Question: I've an activity, in which I am using Spinner to populate it from WebService call, with the help of AsyncTask. My problem is, in logcat, I can see all the 'ArrayAdapter<String>' items, but when I give this adapter to my Spinner, its not displaying the drop-down list items.
Here is my code snippet:
'''
public static ArrayAdapter<String> adapter;
Spinner spnrCourseType;
spnrCourseType.setOnTouchListener(new OnTouchListener() {
@Override
public boolean onTouch(View v, MotionEvent event) {
new DownloadCourseTypesList().execute(training_id);
return true;
}
});
spnrCourseType.setOnItemSelectedListener(new AdapterView.OnItemSelectedListener() {
@Override
public void onItemSelected(AdapterView<?> arg0, View arg1,
int arg2, long arg3) {
ting("You Selected : " + adapter.getItem(arg2));
}
@Override
public void onNothingSelected(AdapterView<?> arg0) {
}
});
/** Thread AsyncTask Class */
private class DownloadCourseTypesList extends AsyncTask<String,Void,ArrayList<String>> {
ProgressDialog progressDialog = new ProgressDialog(CorporateTrainingInquiryActivity.this);
protected void onPreExecute(){
actionBar.setProgressBarVisibility(View.VISIBLE);
progressDialog.setTitle("Course Types Loading..");
progressDialog.setMessage("Please Wait..");
progressDialog.show();
}
protected ArrayList<String> doInBackground(String... params) {
trainingList = new TrainingList(params[0]);
ArrayList<String> values = trainingList.getTrainingList();
// adapter = new ArrayAdapter<String>(CorporateTrainingInquiryActivity.this,android.R.layout.simple_spinner_item,values);
return values;
}
protected void onPostExecute(ArrayList<String> values) {
actionBar.setProgressBarVisibility(View.GONE);
adapter = new ArrayAdapter<String>(CorporateTrainingInquiryActivity.this,android.R.layout.simple_spinner_item,values);
adapter.setDropDownViewResource(android.R.layout.simple_spinner_dropdown_item);
adapter.insert("Select Course Type",0);
spnrCourseType.setAdapter(adapter);
for(int i=0;i<adapter.getCount();i++){
System.out.println("Item in adapter at position : " + i + adapter.getItem(i));
}
adapter.notifyDataSetChanged();
if(progressDialog.isShowing()){
progressDialog.dismiss();
}
}
}
'''
When I execute the above code, the ProgressDialog gets visible, and only first item, i.e "Select Course Type" is getting visible on Spinner itself, but not in a drop-down list items. Any Clues about it. I am stuck in this from the yesterday itself :(

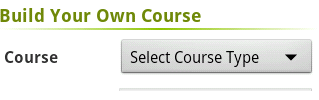
Answer: This code:-
'''
spnrCourseType.setOnTouchListener(new OnTouchListener() {
@Override
public boolean onTouch(View v, MotionEvent event) {
new DownloadCourseTypesList().execute(training_id);
return true;
}
});
'''
Could be causing some kind of race condition, when you press the spinner, your task is executed, but it might not be able to populate the spinner quick enough for you to see the result.
I would recommend moving this code elsewhere, like an onCreate method, or equivalent.
'''
public void onCreate(Bundle icicle) {
super.onCreate(icicle);
new DownloadCourseTypesList().execute(training_id);
}
'''
Hope that helps.